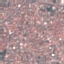
Land use / land cover: Residential